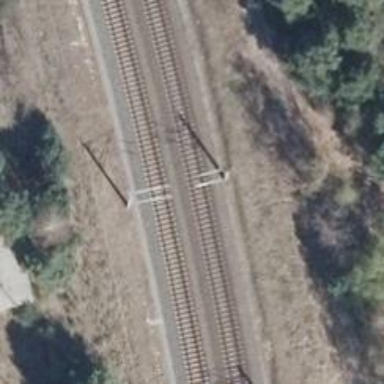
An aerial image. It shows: Railway track with contact lines for electrification.